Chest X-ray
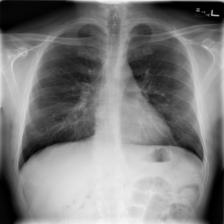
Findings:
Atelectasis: negative
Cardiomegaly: negative
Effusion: negative
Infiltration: negative
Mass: negative
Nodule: negative
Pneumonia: negative
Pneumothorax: negative
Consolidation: negative
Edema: negative
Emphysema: negative
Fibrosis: negative
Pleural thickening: negative
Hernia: negative